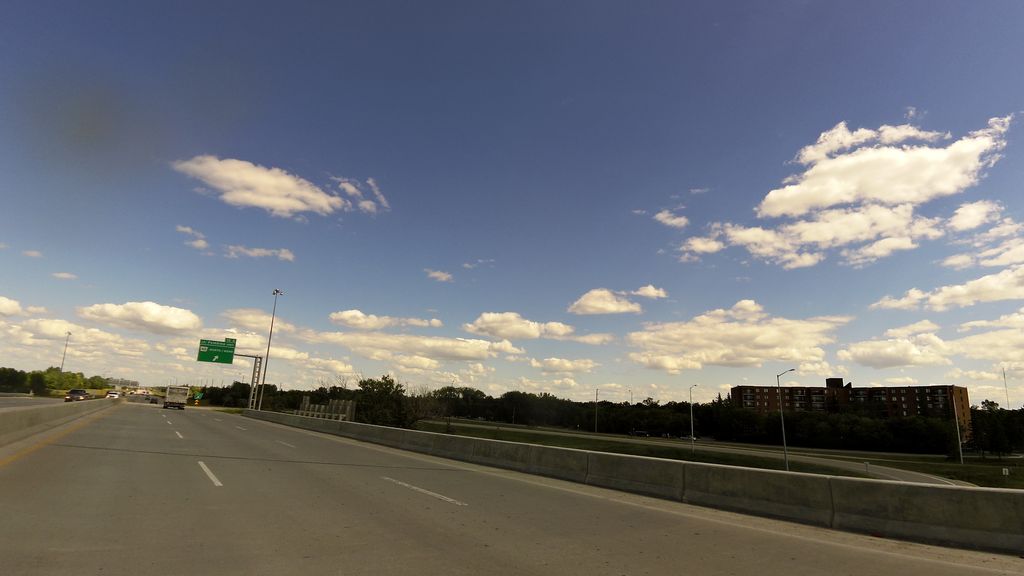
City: winnipeg